Question: Happy Thanksgiving,
First of All, I have been searching to know if Visual Scripting is a new thing that have been made for game engines.
Let me show you some example of visual Scripting
the other thing is just regular coding like writing c++ code in IDE
now I tried both of them but the question that I have been trying to figure out is,
since I tried both of them it seems visual scripting is more easier, and more understandable for at least me I feel it makes sense when I connect nodes comparing it with when I am writing a code some thing like "Player controller"
I will tell you how long it took me to write an enemy controller !
writing code for player controller in c++ it took me about 2 hours
whereas it took me only one hour connecting nodes to make a player controller using visual scripting it , but even though it was an easy process and fast, I did not feel good about it, and I started to think more about what would be the advantage of writing c++ code rather than just connecting nodes?
so here is the question:
What are the advantages of writing code ?
what are the advantages of using Visual script?
What are the disadvantages of both of them?
I know this
advantages of Visual Scripting it is not as complicated as writing c++ code
Also would writing code be faster than the "already created scripts"(Visual Scripts)
Last question if you have to choose between both what would you choose Visual or writing code?
Note: I decided to ask the question here instead of game engine websites, is because here where I can find "Programmers" where in most games engine websites they all prefer the "happy way" as they call it which is (visual scripting) not the "sad way" which is (writing code)
I hope this time I did not ask some "bad" question that will result in too many negative votes :) be easy on me it is Thanksgiving ;)
Update:
Here is some more information about the Visual Scripting that I am using in Unreal engine I got it from Unreal Engine website
""
I do not think there is such a thing like if you have to make something complicated you need to write code for it (my opinion)
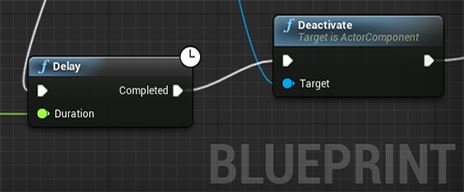
Answer: If you look at UML, it is a modelling language that pretty much encompasses everything you can do with code, and it is great for modelling a system, however it falls short when used for program generation. Basically it takes a lot more diagramming, and a lot more diagrams, to describe really complex interactions than it does to write the equivalent code.
Take a simple 5 way switch statement. Easy to write, complicated to draw. Modelling different path-ways through a system can become very cumbersome, very quickly.
The drag-drop-connect model of code generation works very well when there is a simple data pathway, but once you are talking complex interactions between state machines, it becomes quite complex. In the past I've noticed these sort of Visual Modelling system end up with scripting on the connections to cater for the complexity, which often ends up making them more difficult to understand than straight code, and much harder to find where things are happening.
Finally, the higher level the language, the more trade-offs you have to make in terms of performance and control. So the more important these are, the lower the level of language of choice. If you are writing a highly time critical device driver function, you may end up writing assembler, while a high level menuing system for automation can happily be written in a scripting language. A visual language is a very high level language, so the trade-offs are likely to be quite high. However, the time to market tends to go down the higher the language level. So how much time and effort you want to put into something also becomes a factor.